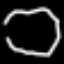
Label: octagon